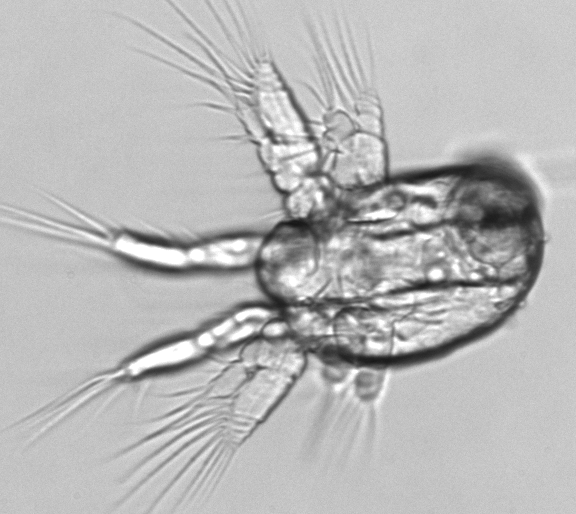
Label: Copepod_nauplii